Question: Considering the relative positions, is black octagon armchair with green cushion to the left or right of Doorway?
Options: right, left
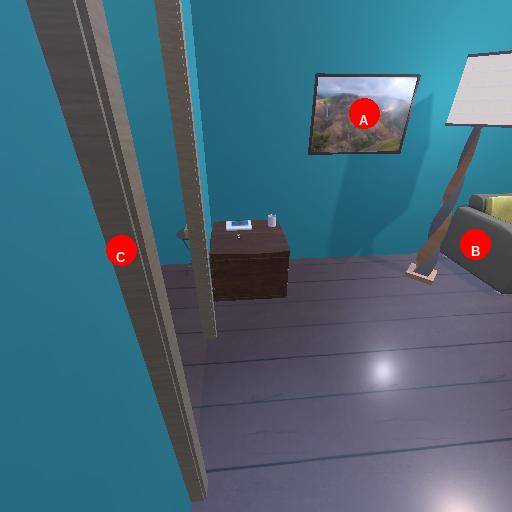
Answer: right